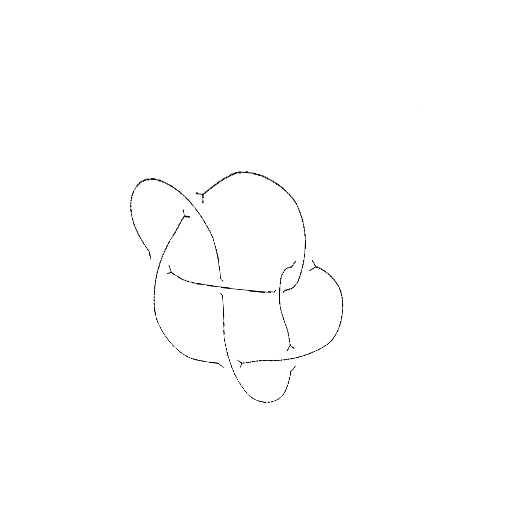
Crossing number: 7